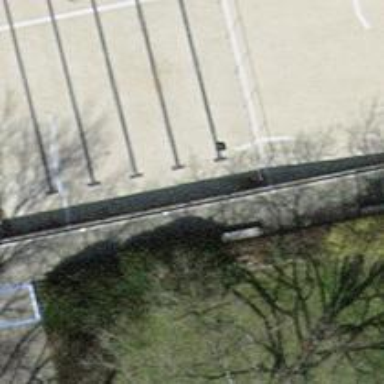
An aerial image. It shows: Bench.